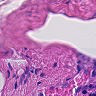
Metastatic tissue present: no